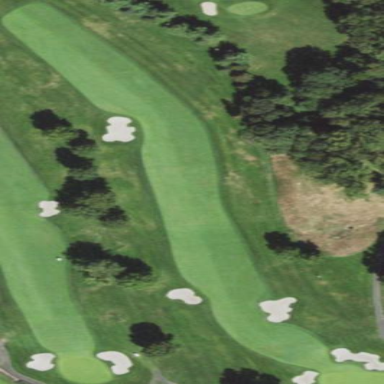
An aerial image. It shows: Grassy area designated as golf fairway.